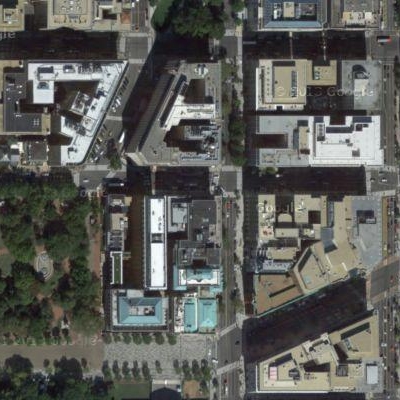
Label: cIndustry